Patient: sex M, age 75
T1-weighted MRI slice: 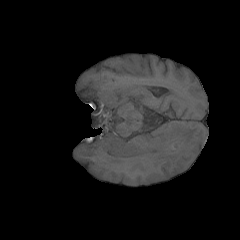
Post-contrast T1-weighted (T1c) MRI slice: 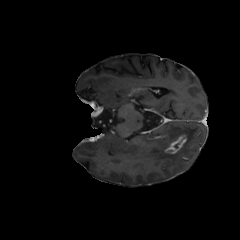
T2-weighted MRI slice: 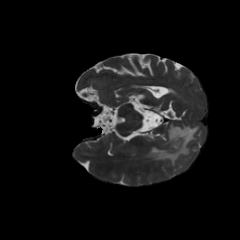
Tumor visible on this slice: yes
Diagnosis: Glioblastoma, IDH-wildtype
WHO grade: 4